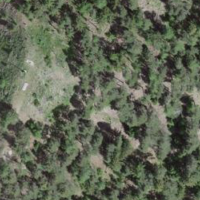
EUNIS habitat code: 43
Species observed at this site:
Papilio machaon